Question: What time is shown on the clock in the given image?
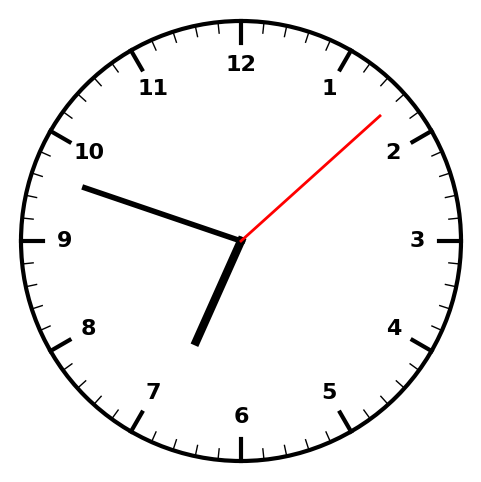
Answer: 06:48:08